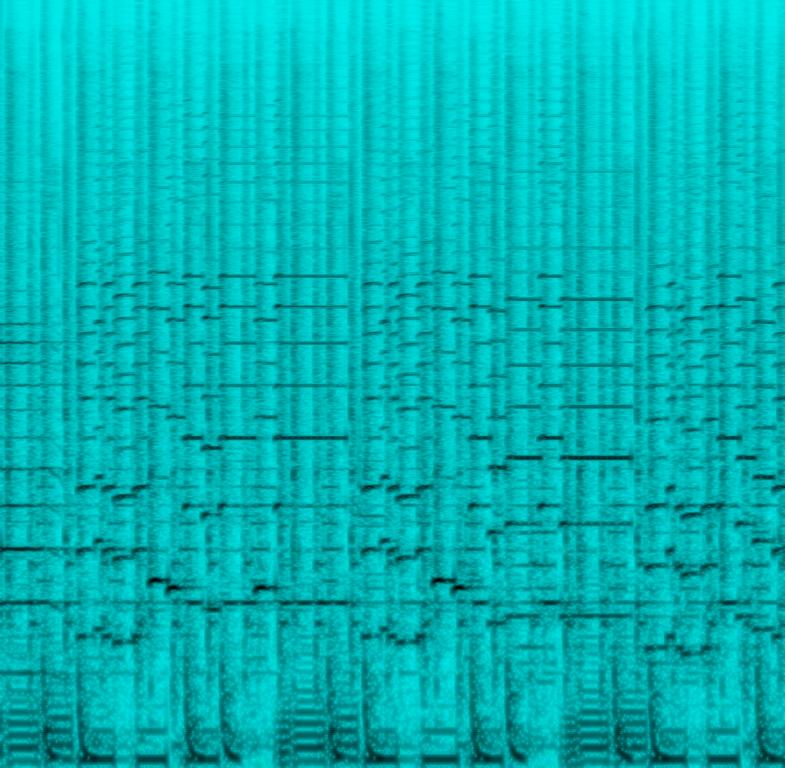
This is a Punjabi film music piece. At first, the melody is being played by the accordion. Then, it is being played by the flute. In the background, a bass guitar is playing. The rhythm is provided by the percussion. The atmosphere is vibrant. This piece could be used as an accompaniment piece for a folk dance course.